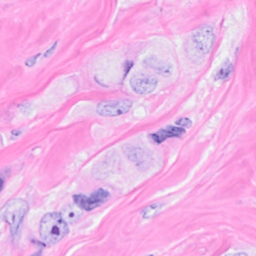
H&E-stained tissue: Breast